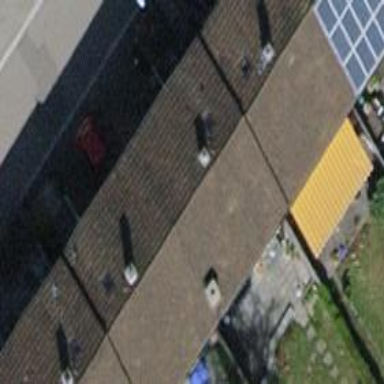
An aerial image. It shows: Terrace building with gabled roof made of tiles.